四年级 · 算术
下面的计算对吗? 不对的请改正。(每小题 5 分, 共 10 分)

(1) $250 \div[(14-9) \times 2]$

改正:
$=250 \div 5 \times 2$

$=50 \times 2$

$=100$

(2) $75 \times 5-5 \times 5$

改正:

$=375-5 \times 5$

$=370 \times 5$

$=1850$
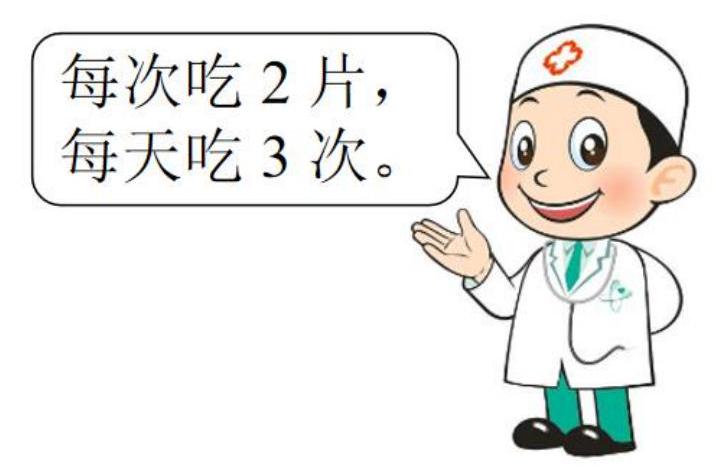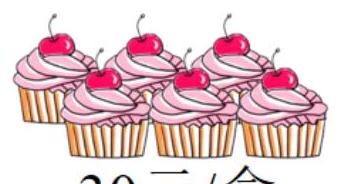
答案: 下面的计算对吗? 不对的请改正。

(每小题 5 分, 判断 1 分, 第一步 2 分, 第二步 1 分, 第三步 1 分)
(1) $\times$;
(2) $\times$;
$250 \div[(14-9) \times 2]$

\begin{tabular}{rlrl}
& $=250 \div[5 \times 2]$ & & $=375-5 \times 5$ \\
$=$ & $250 \div 10$ & & $=375-25$ \\
$=$ & & $=350$
\end{tabular}
解析: 答案: 下面的计算对吗? 不对的请改正。

(每小题 5 分, 判断 1 分, 第一步 2 分, 第二步 1 分, 第三步 1 分)
(1) $\times$;
(2) $\times$;
$250 \div[(14-9) \times 2]$

\begin{tabular}{rlrl}
& $=250 \div[5 \times 2]$ & & $=375-5 \times 5$ \\
$=$ & $250 \div 10$ & & $=375-25$ \\
$=$ & & $=350$
\end{tabular}